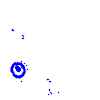
Particle: electron